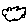
Label: cloud